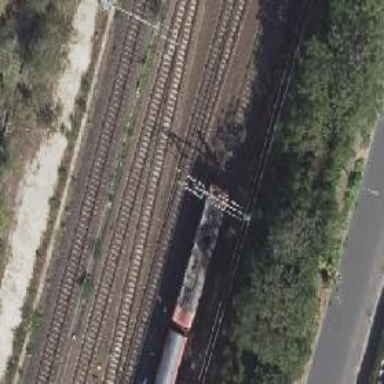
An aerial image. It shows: Railway milestone with catenary mast.